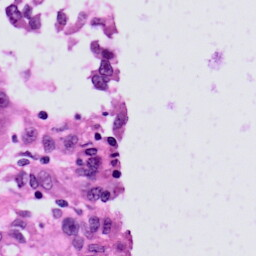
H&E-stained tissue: Skin